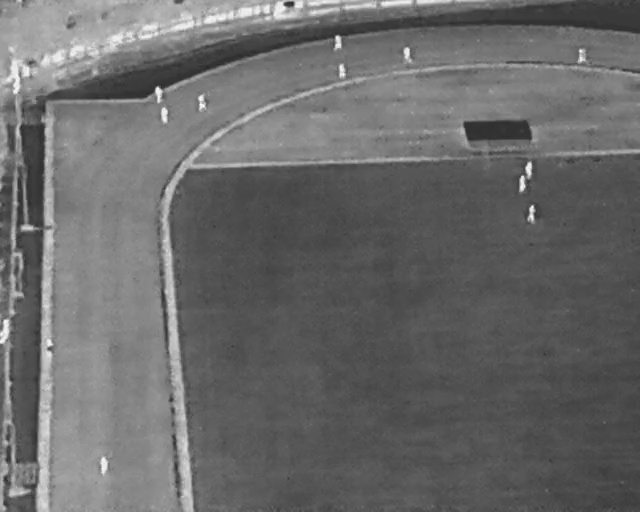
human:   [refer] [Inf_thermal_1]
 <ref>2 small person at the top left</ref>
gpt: <box>[[24, 21, 27, 23, 2], [23, 17, 26, 19, 2]]</box>

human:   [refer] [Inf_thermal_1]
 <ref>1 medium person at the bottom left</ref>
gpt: <box>[[14, 89, 17, 91, 2]]</box>

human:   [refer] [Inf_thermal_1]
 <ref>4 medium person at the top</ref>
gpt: <box>[[30, 19, 32, 21, 2], [51, 7, 54, 9, 2], [52, 12, 54, 14, 2], [62, 9, 65, 11, 2]]</box>

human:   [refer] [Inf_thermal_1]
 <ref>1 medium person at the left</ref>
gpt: <box>[[5, 67, 9, 69, 2]]</box>

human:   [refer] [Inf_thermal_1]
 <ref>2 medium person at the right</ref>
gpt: <box>[[80, 35, 83, 36, 2], [81, 40, 84, 42, 2]]</box>

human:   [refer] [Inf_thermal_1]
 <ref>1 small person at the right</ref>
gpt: <box>[[81, 32, 84, 33, 2]]</box>